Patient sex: F
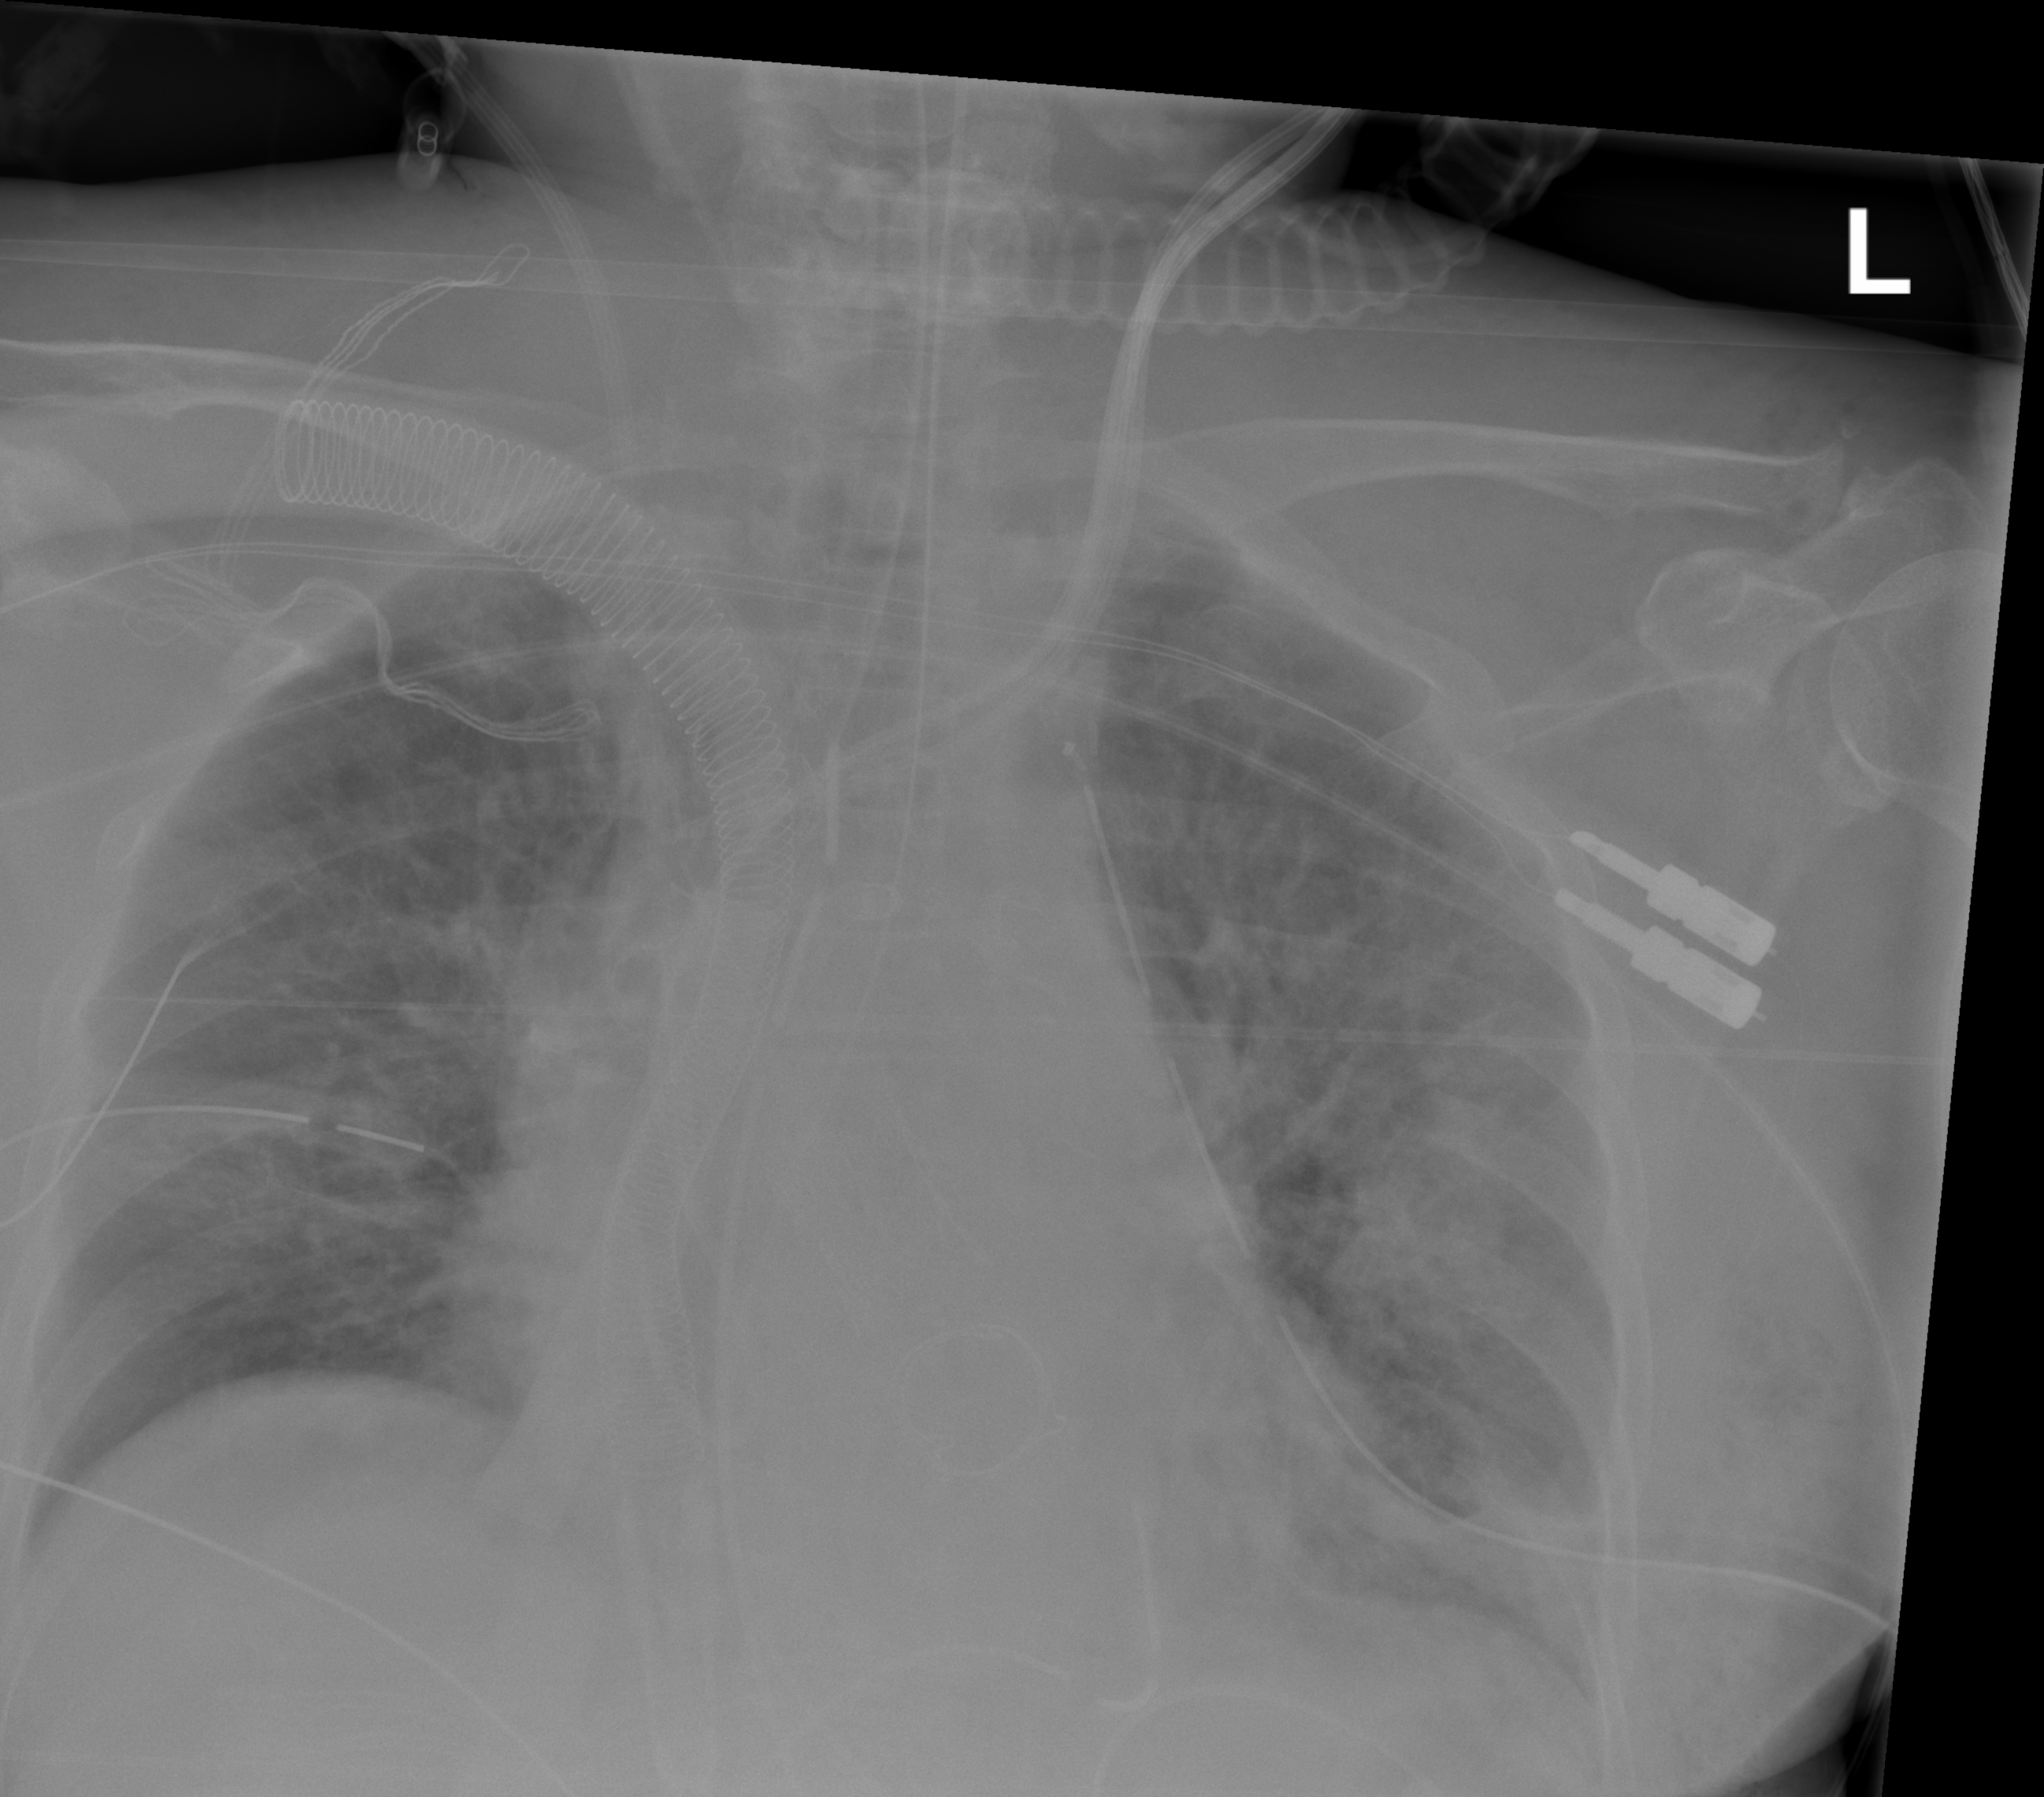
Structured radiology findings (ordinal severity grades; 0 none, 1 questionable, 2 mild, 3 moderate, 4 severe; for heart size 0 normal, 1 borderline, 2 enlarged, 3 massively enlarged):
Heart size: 2
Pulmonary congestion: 2
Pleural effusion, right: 0
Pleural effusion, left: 2
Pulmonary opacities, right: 2
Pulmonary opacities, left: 2
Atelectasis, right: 2
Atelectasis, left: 2